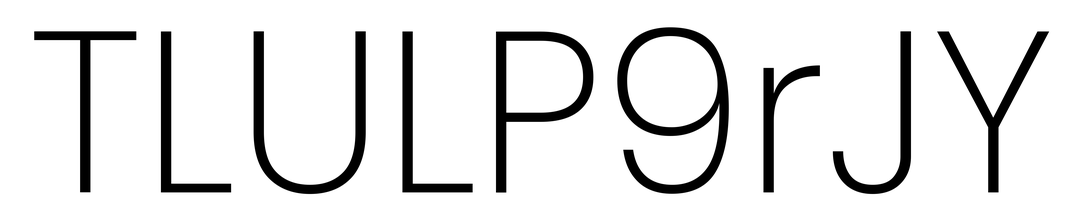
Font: Poppins-ExtraLight